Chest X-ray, PA view. Patient: 51 years old, sex M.
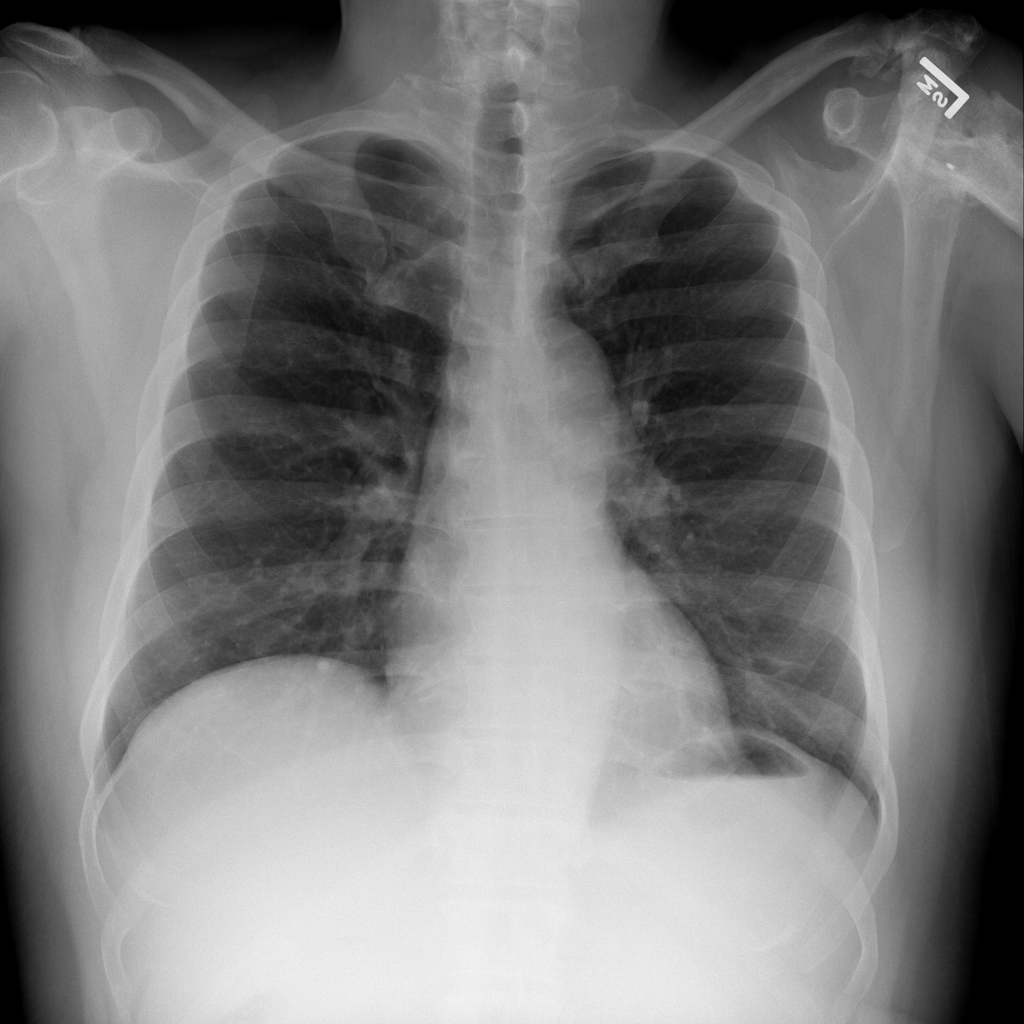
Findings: No Finding